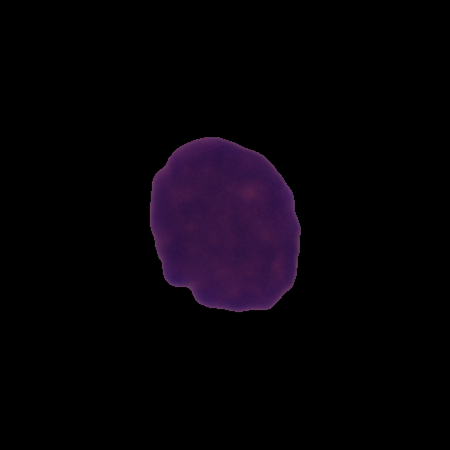
Label: cancer